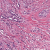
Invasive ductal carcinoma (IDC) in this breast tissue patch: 0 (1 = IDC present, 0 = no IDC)